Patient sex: M
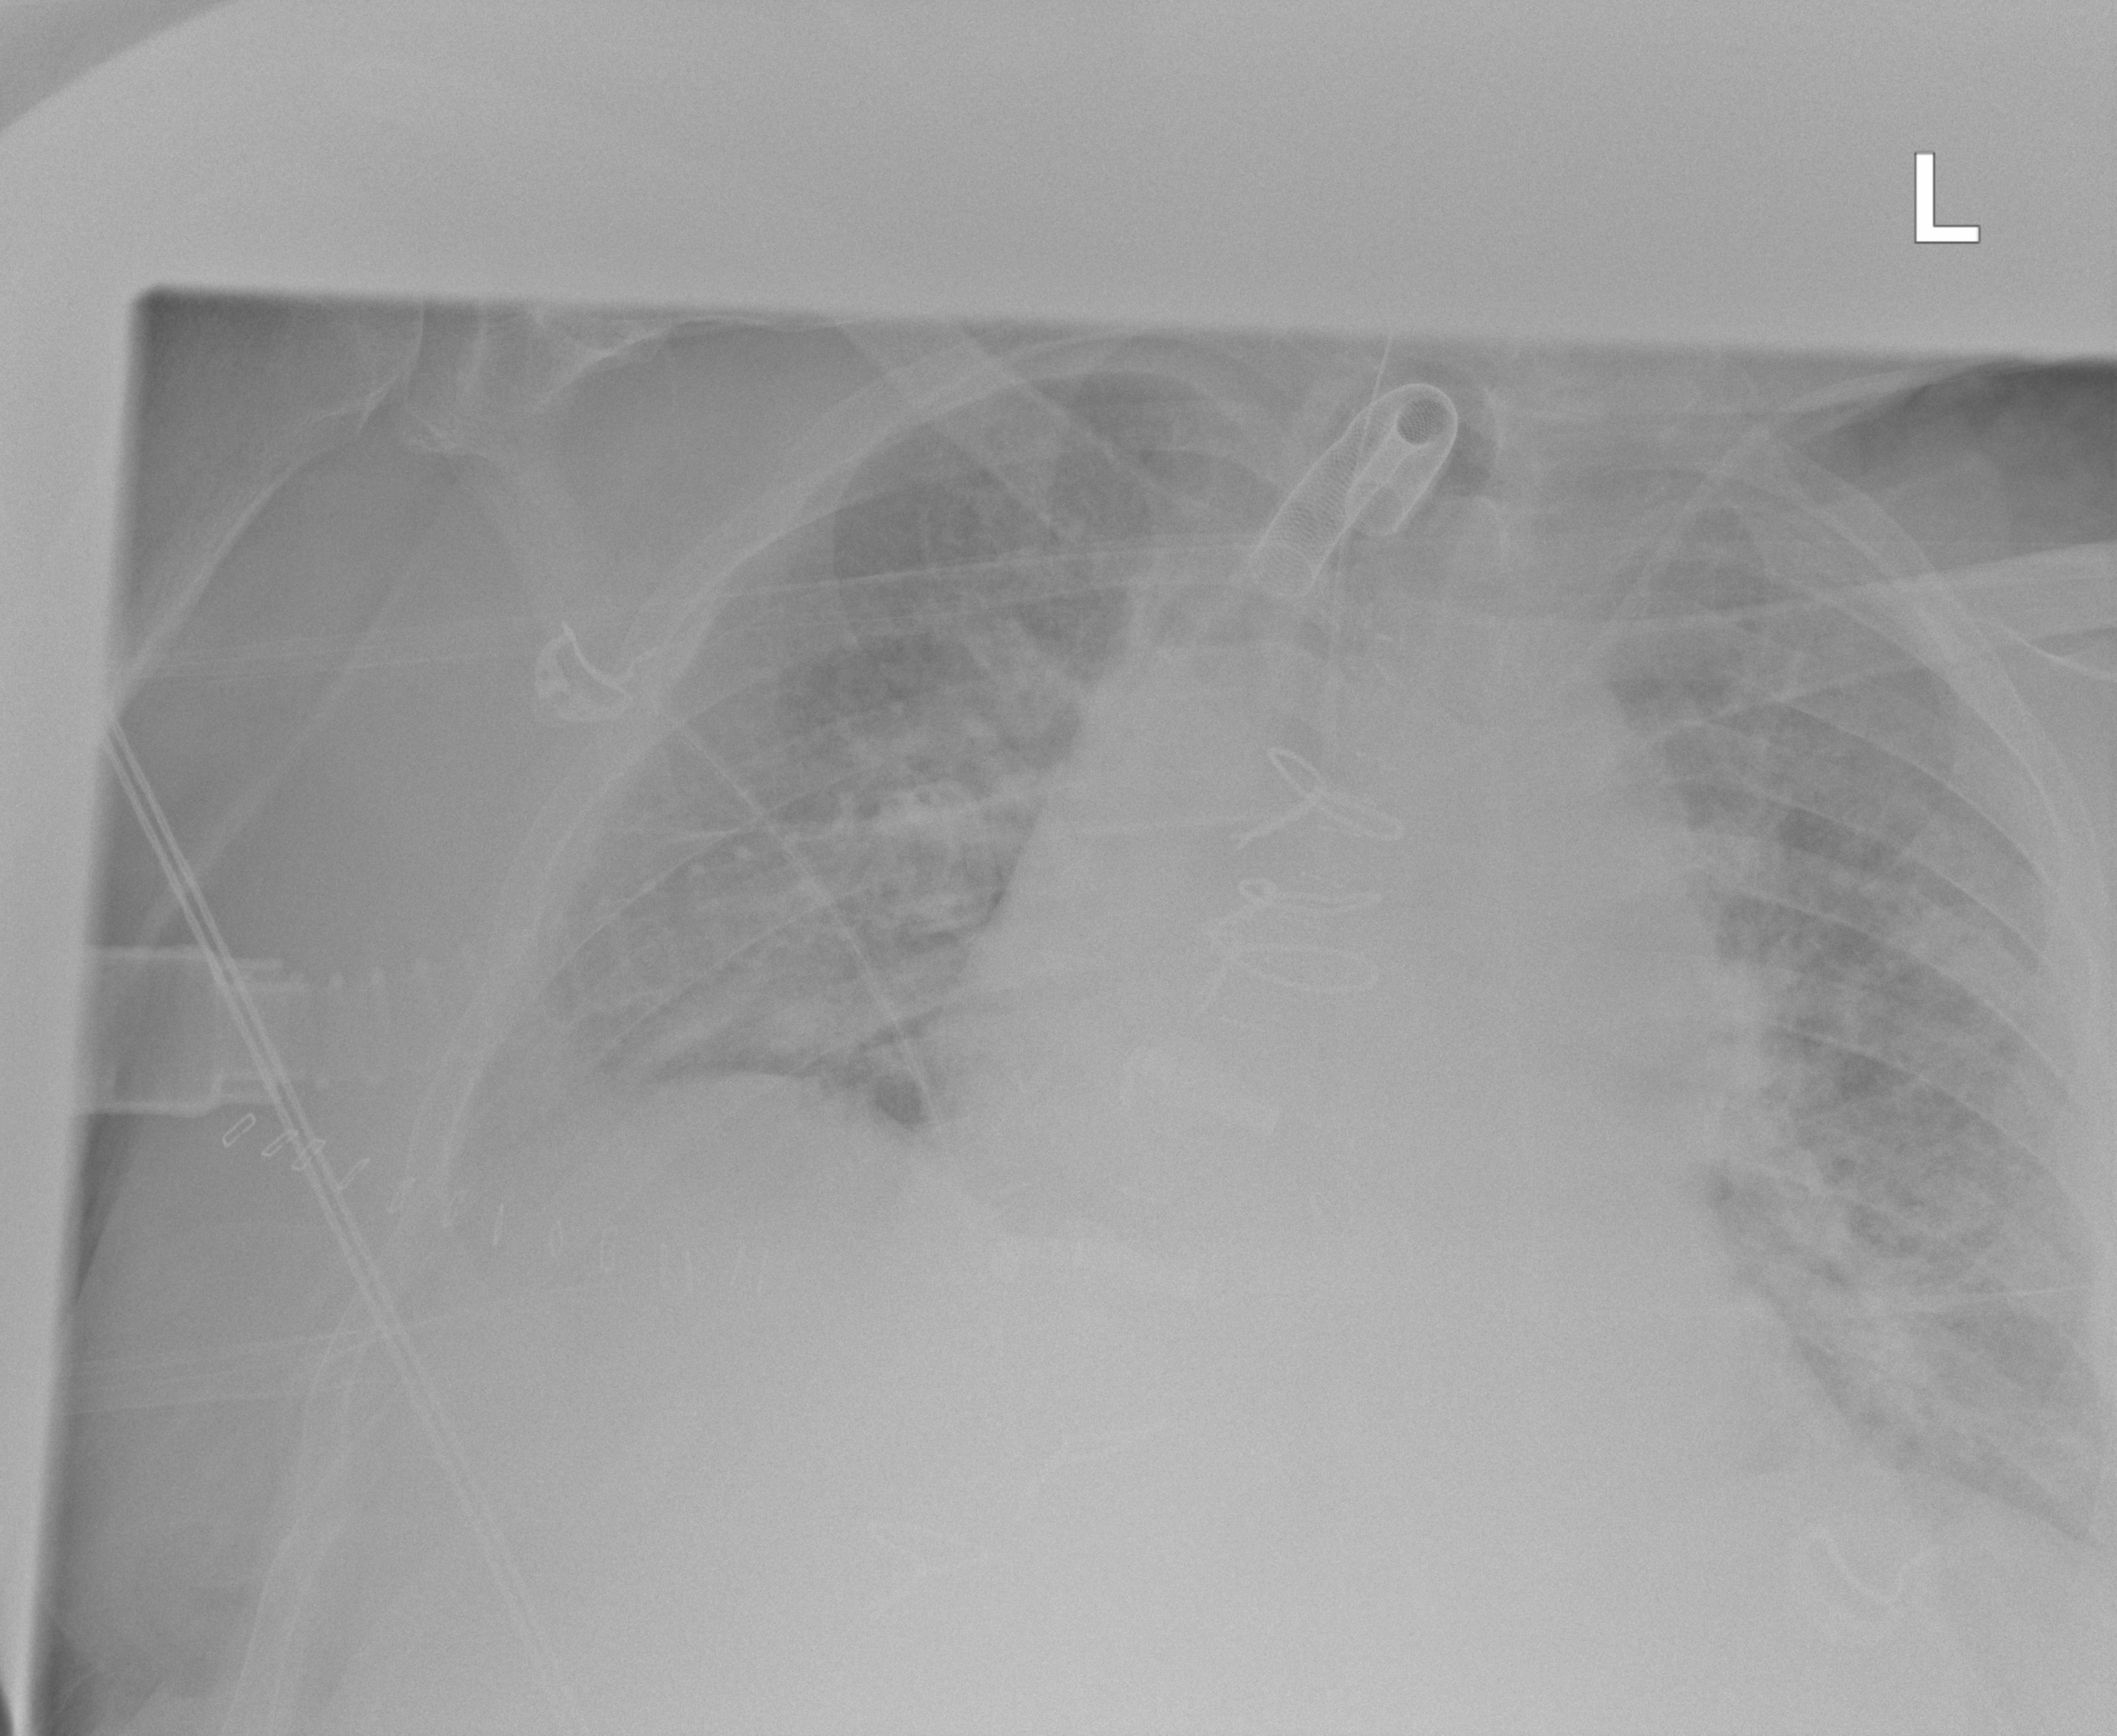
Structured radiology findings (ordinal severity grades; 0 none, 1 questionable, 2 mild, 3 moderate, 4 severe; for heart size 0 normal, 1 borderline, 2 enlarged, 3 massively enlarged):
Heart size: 2
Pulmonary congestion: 2
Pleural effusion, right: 2
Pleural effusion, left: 0
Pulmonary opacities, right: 2
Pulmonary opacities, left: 2
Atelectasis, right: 2
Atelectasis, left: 2